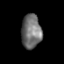
Tissue: prostate
Cell type: NK cells
Senescence score: 0.3485
Nuclear area (px): 664
Mean DAPI intensity: 112.232